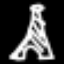
Label: The Eiffel Tower